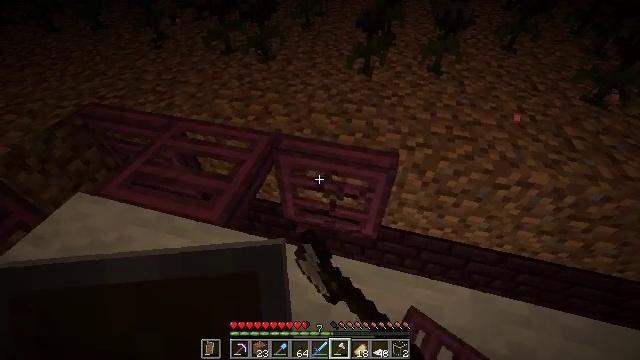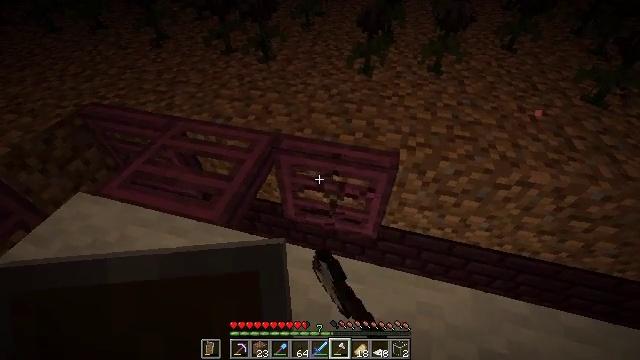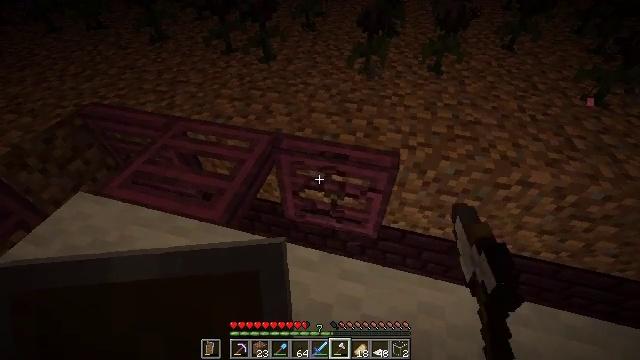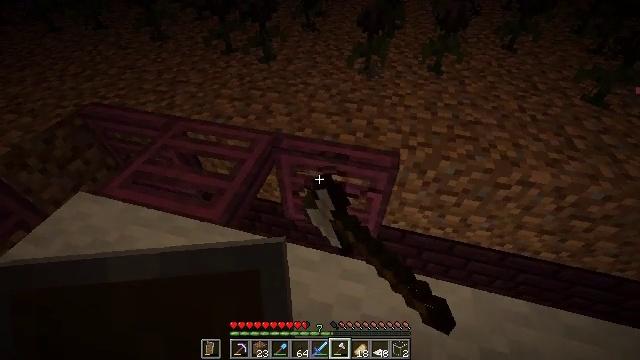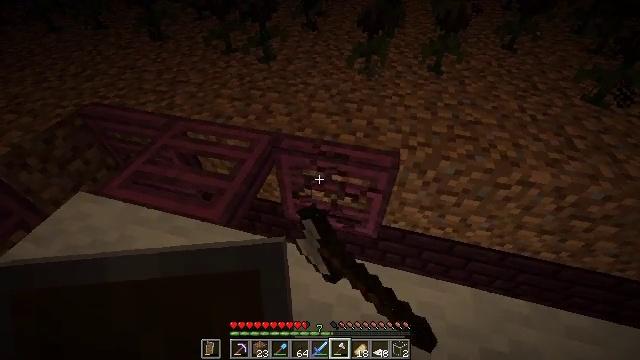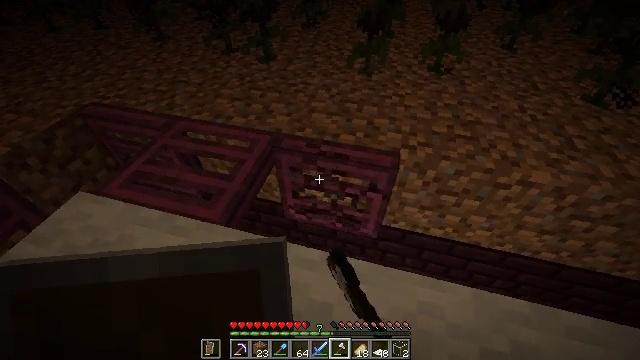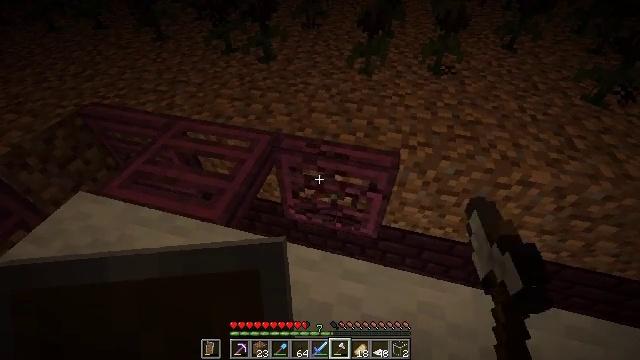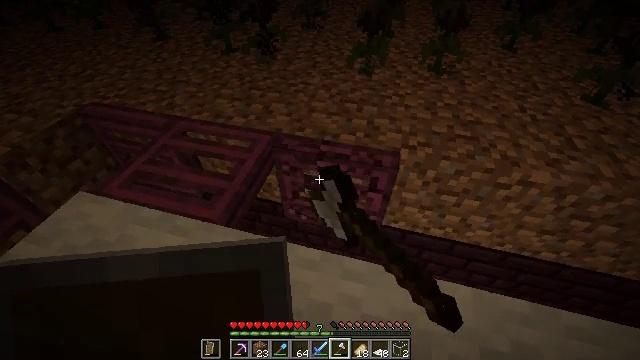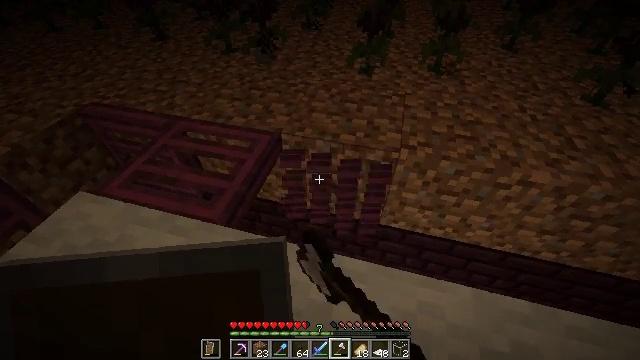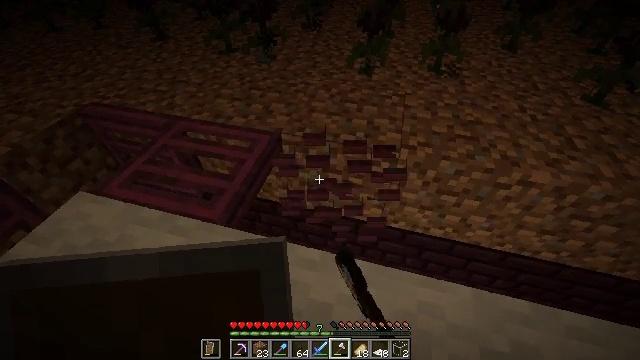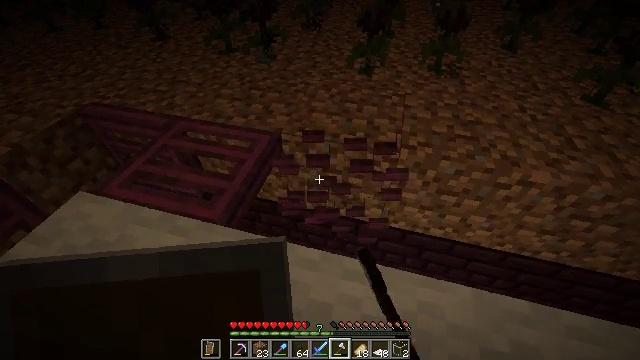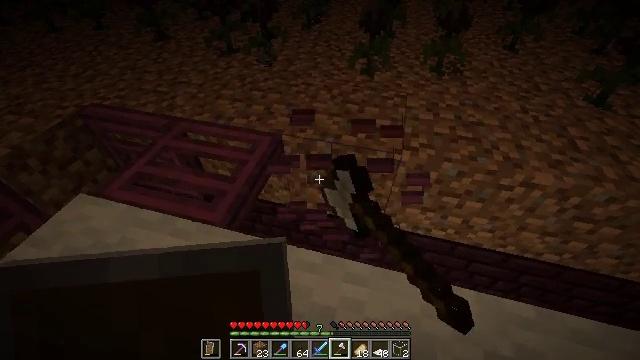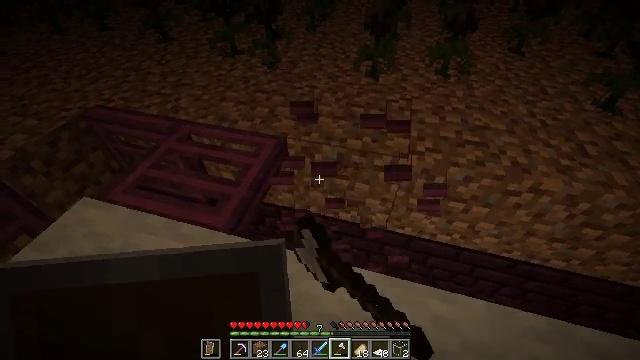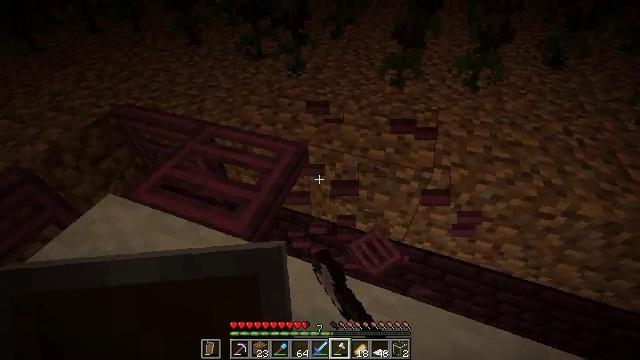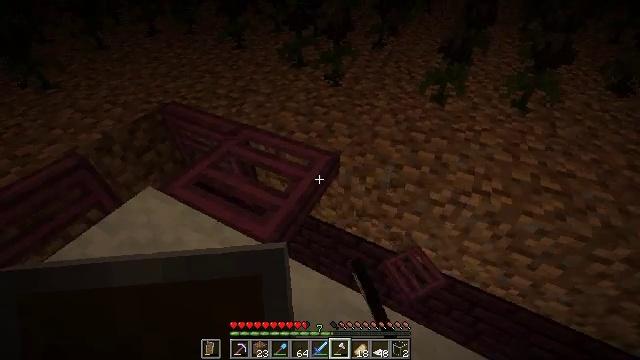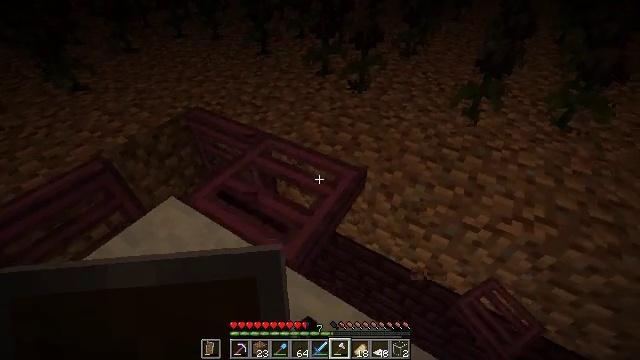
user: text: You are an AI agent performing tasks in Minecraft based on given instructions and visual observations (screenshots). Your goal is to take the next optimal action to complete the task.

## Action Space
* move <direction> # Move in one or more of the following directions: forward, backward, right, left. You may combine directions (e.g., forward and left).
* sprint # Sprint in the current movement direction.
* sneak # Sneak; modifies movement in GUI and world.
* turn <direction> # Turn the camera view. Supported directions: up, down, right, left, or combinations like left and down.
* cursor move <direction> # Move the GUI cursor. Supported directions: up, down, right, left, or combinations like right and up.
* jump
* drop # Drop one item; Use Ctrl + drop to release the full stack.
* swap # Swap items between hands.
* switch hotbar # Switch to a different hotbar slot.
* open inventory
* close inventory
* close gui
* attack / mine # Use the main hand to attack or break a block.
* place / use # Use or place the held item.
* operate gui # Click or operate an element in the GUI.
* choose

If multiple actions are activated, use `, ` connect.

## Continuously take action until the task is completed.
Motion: motion action
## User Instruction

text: Gather the crimson trapdoor for reuse.
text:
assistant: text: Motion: sneak, attack / mine
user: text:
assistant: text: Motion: sneak, attack / mine
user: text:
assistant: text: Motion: sneak, attack / mine
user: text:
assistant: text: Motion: sneak, attack / mine
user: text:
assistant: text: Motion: sneak, attack / mine
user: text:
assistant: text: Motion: sneak, attack / mine
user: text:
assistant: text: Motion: sneak, attack / mine
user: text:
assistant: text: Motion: sneak, attack / mine
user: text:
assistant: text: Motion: sneak, attack / mine
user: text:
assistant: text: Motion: sneak, attack / mine
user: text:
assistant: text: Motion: move forward and move left, sneak, attack / mine
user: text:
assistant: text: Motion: move forward and move left, sneak, attack / mine
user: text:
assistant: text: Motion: move forward and move left, sneak, turn left, attack / mine
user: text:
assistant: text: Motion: move forward and move left, sneak, turn left and up, attack / mine
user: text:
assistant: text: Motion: move forward and move left, sneak, turn left, attack / mine
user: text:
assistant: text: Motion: move forward and move left, sneak, attack / mine
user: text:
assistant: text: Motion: move forward and move left, sneak, attack / mine
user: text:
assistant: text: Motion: move forward and move left, sneak, attack / mine
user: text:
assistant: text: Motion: sneak, attack / mine
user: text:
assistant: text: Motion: sneak, turn down, attack / mine
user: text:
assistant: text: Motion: sneak, turn down, attack / mine
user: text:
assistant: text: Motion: sneak, attack / mine
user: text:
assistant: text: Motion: sneak, attack / mine
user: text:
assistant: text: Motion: sneak, attack / mine
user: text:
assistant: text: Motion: sneak, attack / mine
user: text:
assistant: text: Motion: sneak, attack / mine
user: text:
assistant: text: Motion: sneak, attack / mine
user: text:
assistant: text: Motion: sneak, attack / mine
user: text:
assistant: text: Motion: sneak, attack / mine
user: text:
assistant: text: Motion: sneak, attack / mine